Question: I would like to create a shoutbox(or chat room) to my community, so any solution for that ?

Thank in advance :)
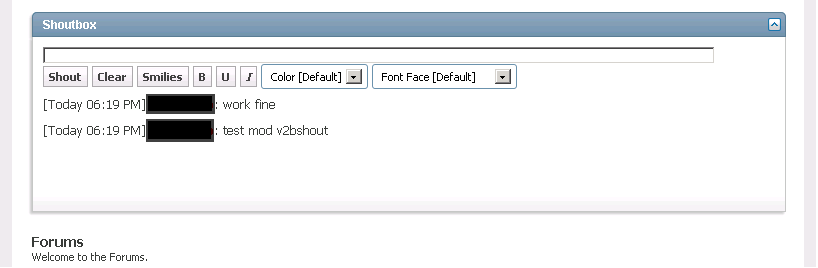
Answer: There is a PrimeFaces Ajax Push demo portlet contributed that can be found at issue <URL> would be a good place to start for developing such a portlet.